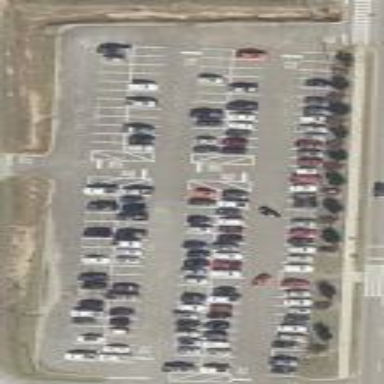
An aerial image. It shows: Parking area designated for customers.